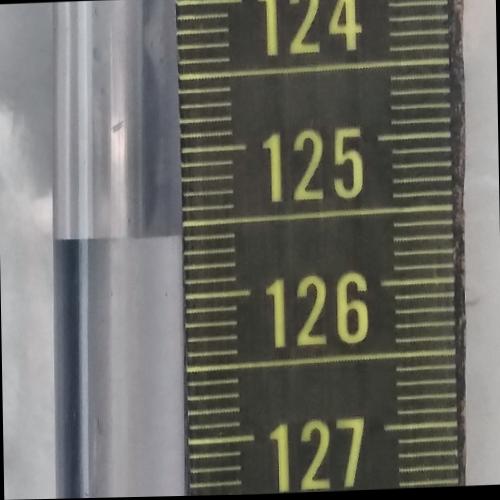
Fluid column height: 125.6 cm